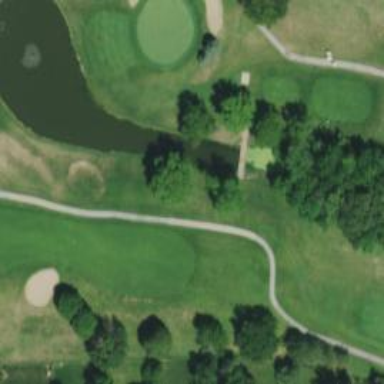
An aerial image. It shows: Well-maintained grade1 path designed for golf carts.